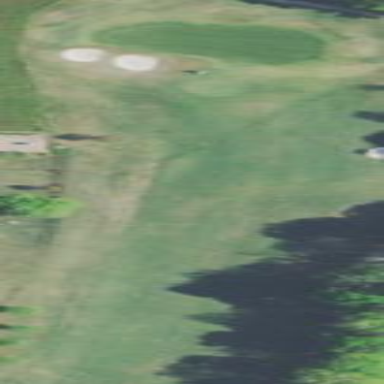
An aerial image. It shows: Golf fairway surrounded by grass.